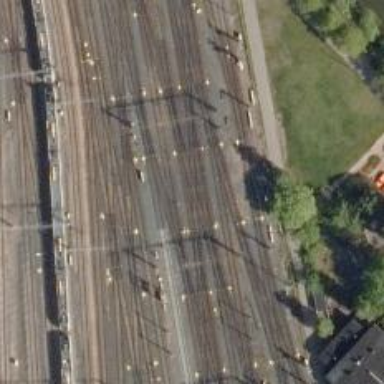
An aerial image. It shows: Railway crossing.